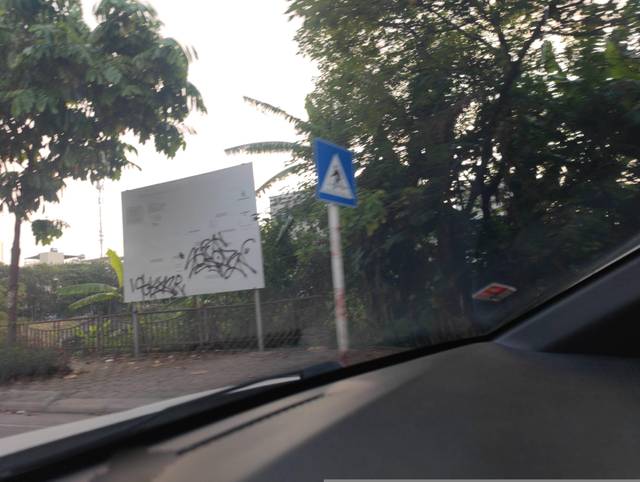
Region: Vietnam
Coordinates: 20.946, 105.849